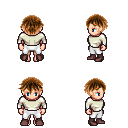
a pixel art fantasy rpg character, female body template, human, light skin, white long-sleeve shirt, white pants, brown short bangs hairstyle, maroon shoes, four views (front, back, left, right), 2x2 character sprite sheet, small pixel art, hard edges, no anti-aliasing